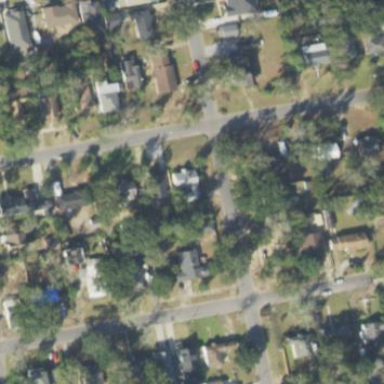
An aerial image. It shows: Residential area consisting of single-family homes.